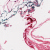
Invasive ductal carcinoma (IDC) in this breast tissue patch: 0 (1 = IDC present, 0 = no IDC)